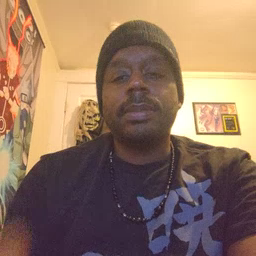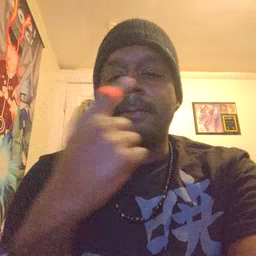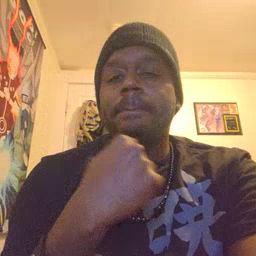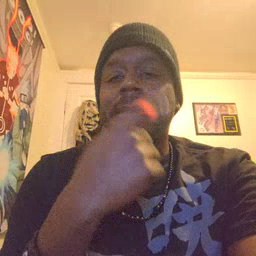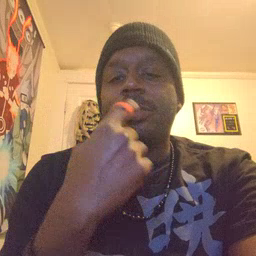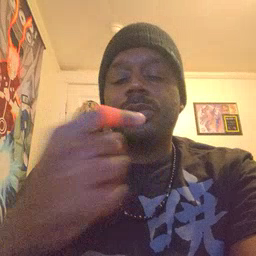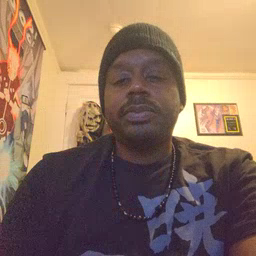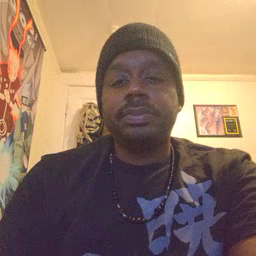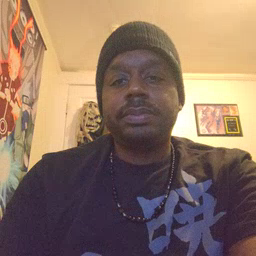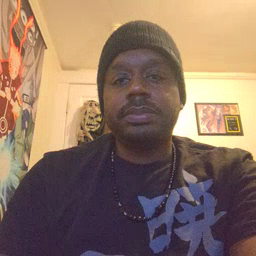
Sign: mouth